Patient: sex F, age 75
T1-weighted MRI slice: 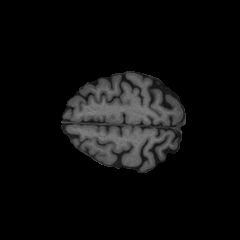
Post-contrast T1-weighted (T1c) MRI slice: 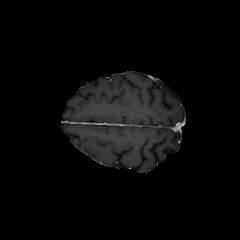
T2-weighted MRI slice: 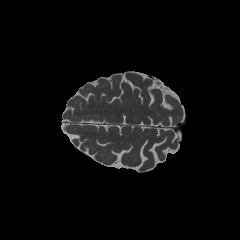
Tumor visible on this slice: no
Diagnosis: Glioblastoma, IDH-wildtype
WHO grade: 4